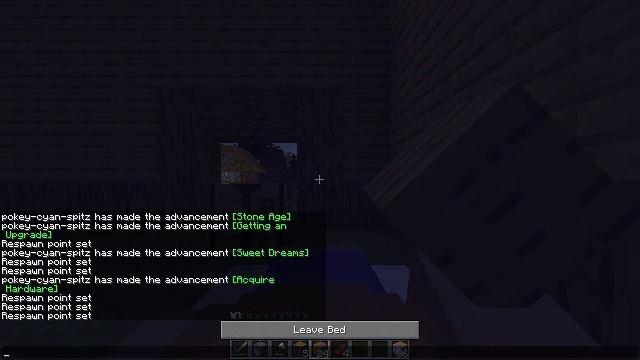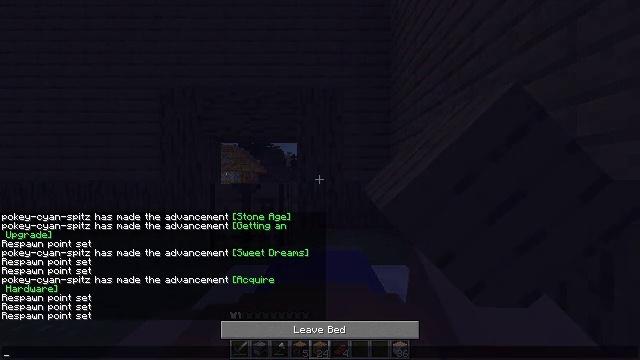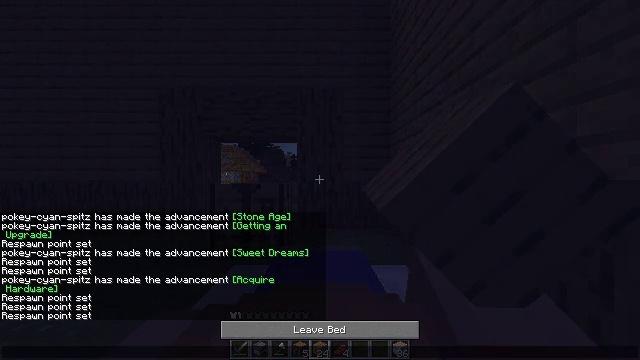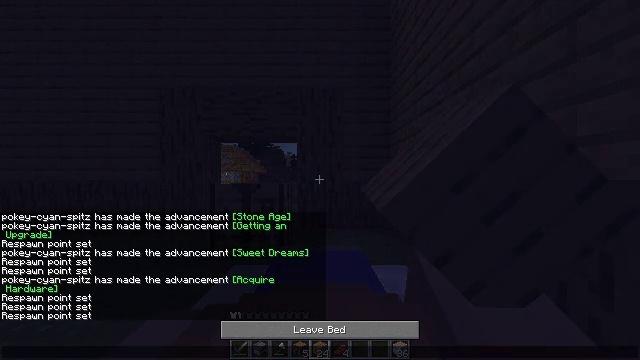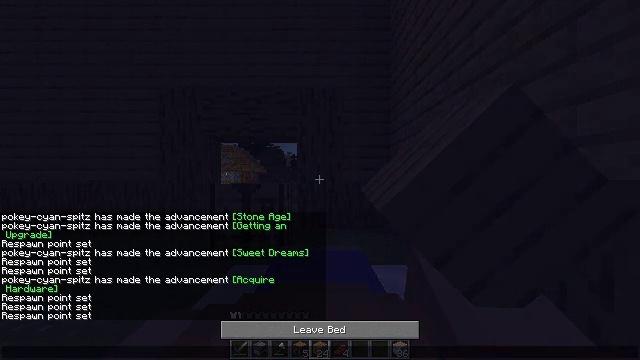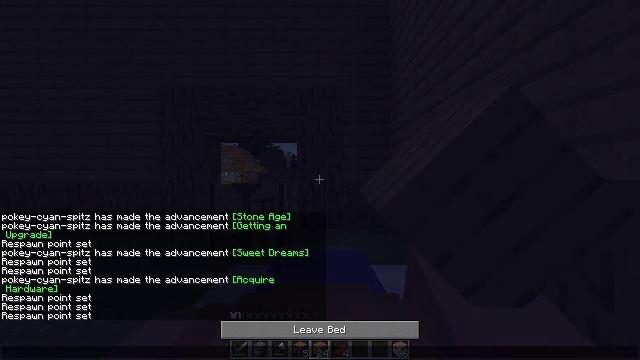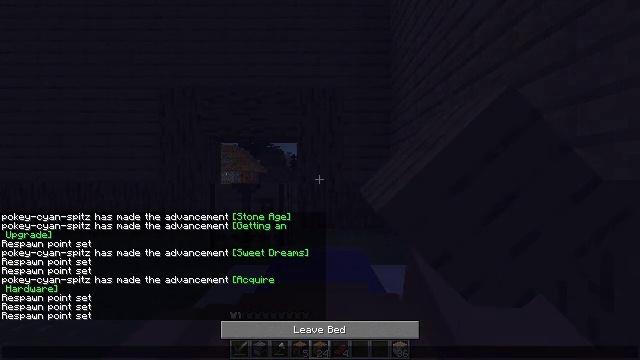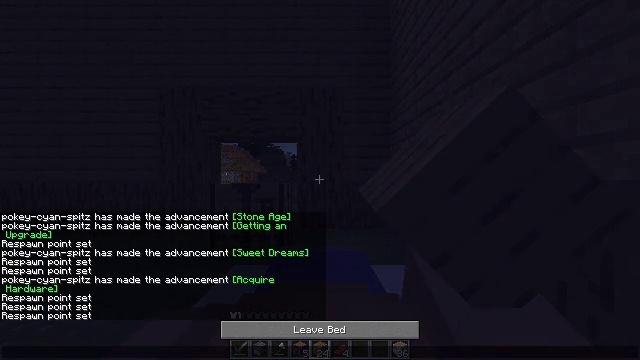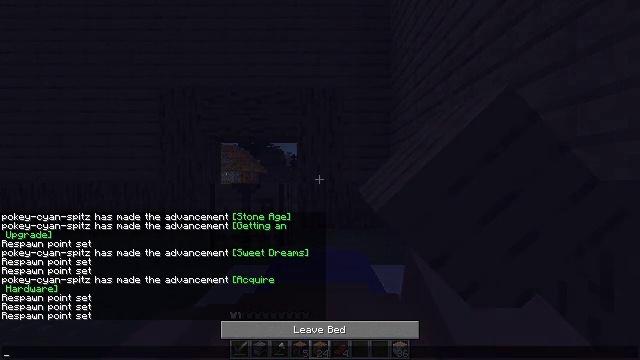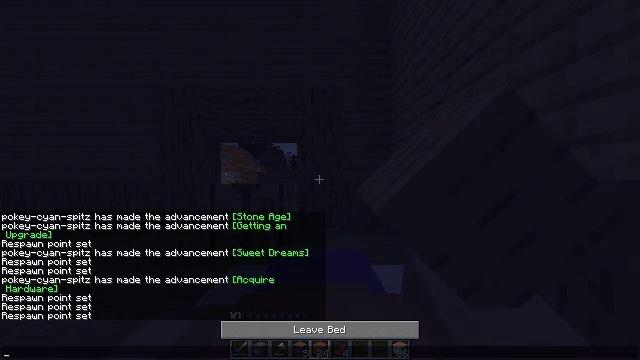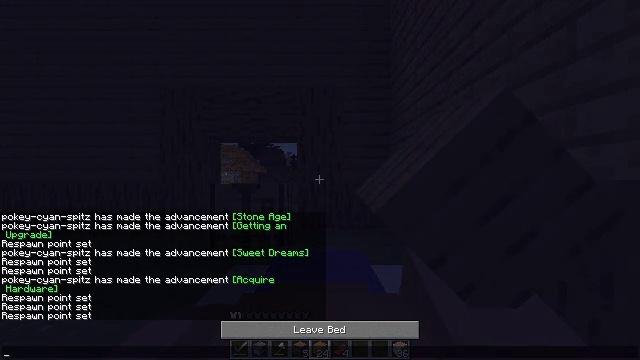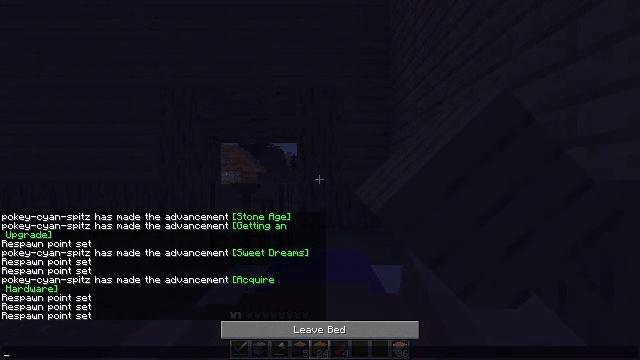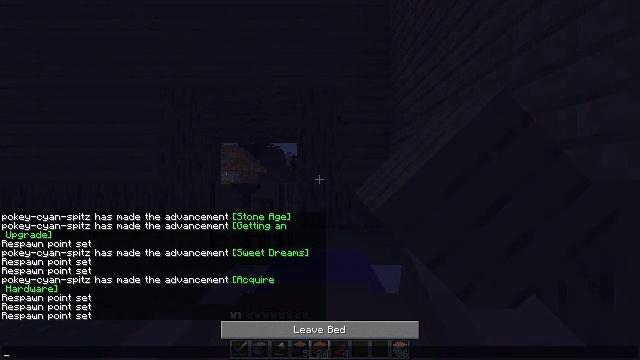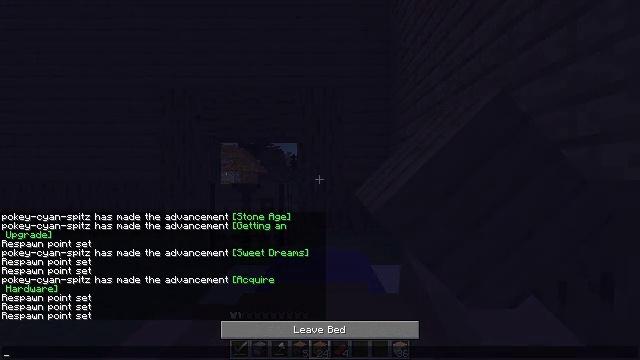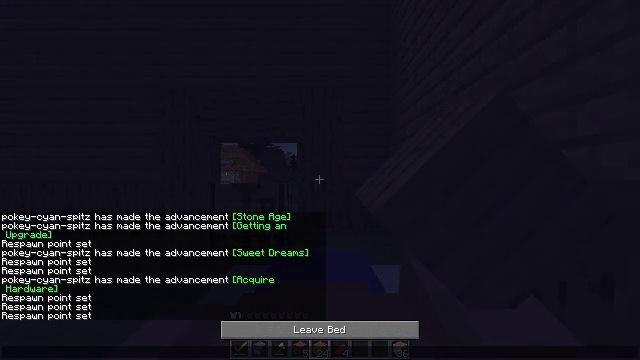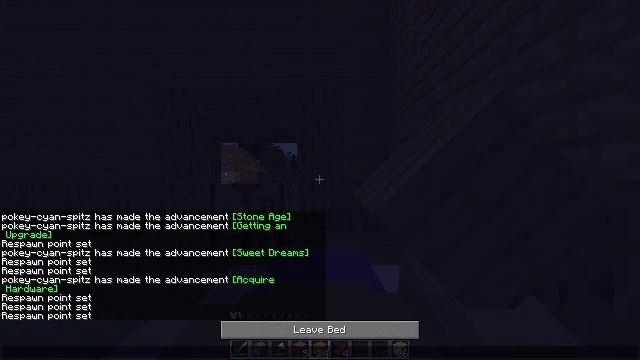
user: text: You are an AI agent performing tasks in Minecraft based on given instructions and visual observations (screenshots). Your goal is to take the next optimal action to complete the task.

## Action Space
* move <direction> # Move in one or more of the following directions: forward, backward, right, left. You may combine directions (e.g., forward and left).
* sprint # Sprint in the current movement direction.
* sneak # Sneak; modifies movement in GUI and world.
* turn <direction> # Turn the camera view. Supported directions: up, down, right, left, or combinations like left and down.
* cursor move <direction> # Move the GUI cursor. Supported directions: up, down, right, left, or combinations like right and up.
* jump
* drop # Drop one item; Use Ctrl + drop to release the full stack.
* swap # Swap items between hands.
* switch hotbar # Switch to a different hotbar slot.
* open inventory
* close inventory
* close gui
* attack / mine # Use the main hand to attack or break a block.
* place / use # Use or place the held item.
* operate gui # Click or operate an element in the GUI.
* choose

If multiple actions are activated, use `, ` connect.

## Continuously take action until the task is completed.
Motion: motion action
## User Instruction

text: Prepare sticks to craft a ladder on the crafting table.
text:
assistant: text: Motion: no_op
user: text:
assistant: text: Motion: no_op
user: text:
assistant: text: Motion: no_op
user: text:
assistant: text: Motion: no_op
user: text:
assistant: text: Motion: no_op
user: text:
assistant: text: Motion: no_op
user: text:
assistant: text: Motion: no_op
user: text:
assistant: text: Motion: no_op
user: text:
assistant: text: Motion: no_op
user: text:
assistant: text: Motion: no_op
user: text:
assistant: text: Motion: no_op
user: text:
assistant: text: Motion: no_op
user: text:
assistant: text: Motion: no_op
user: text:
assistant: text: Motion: no_op
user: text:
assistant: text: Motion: no_op
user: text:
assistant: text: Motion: no_op
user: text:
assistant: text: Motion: no_op
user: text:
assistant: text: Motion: no_op
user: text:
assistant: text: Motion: no_op
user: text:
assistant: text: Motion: no_op
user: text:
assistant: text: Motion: no_op
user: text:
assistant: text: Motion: no_op
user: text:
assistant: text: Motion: no_op
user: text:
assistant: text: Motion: no_op
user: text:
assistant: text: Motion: no_op
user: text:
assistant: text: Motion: no_op
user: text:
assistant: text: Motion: no_op
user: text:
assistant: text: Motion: no_op
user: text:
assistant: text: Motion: no_op
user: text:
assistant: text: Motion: no_op